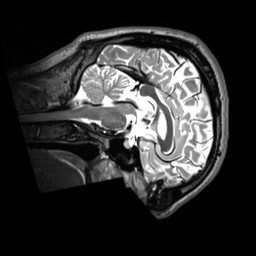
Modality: T2w
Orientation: sagittal
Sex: male
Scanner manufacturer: siemens
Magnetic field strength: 3 T
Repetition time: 3.2 s
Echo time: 0.409 s